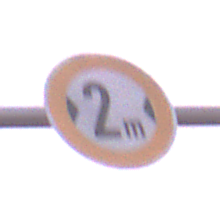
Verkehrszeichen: TatsaechlicheBreite2
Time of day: SunriseSunset
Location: Outdoor (Nature)
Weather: PartlyCloudy
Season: NotSpecified
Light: Natural